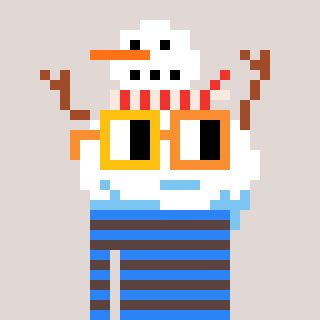
a pixel art character with square yellow and orange glasses, a snowman-shaped head and a darkbrown-colored body on a warm background